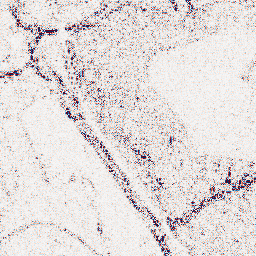
Category: wavelet
Decomposition family: wavelet_reverse_biorthogonal
Decomposition parameters: wavelet: rbio3.5
level: 1
Upsampling method: quartic
Upsampling parameters: scale: 8
Upsampling scale: 8